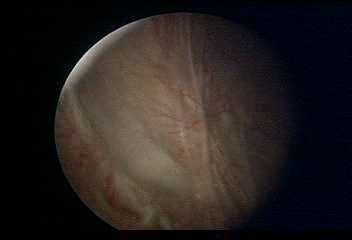
Modality: WLC
Class: Normal mucosa
Bladder cancer association: No